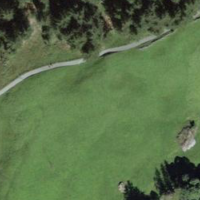
EUNIS habitat code: 52
Species observed at this site:
Tussilago farfara